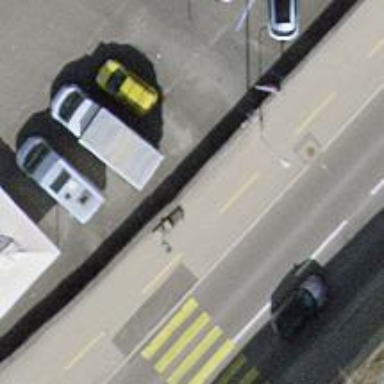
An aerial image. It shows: Asphalt cycleway with asphalt sidewalk.